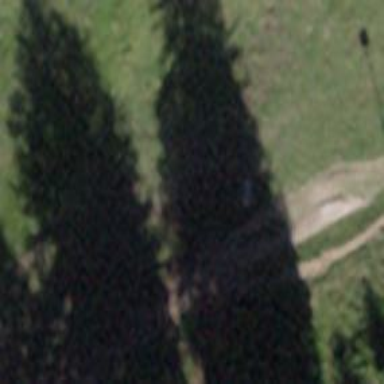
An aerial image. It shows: Path on the ground.